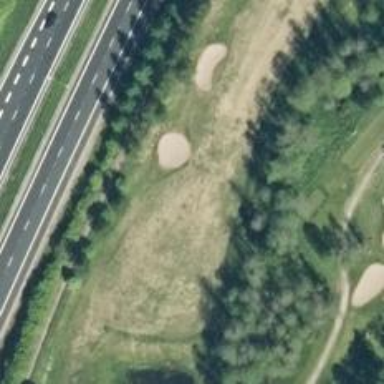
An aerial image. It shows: View of golf hole.